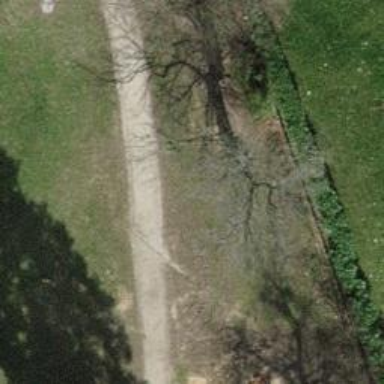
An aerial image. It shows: Footway with surface of fine gravel.